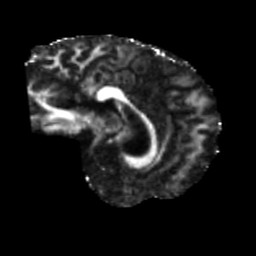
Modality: FA
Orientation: sagittal
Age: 44
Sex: female
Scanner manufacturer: siemens
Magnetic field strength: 3 T
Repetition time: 5.47 s
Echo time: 0.0854 s